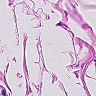
Metastatic tissue present: no